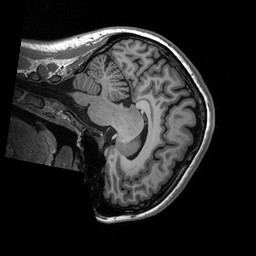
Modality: T1w
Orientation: sagittal
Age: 37
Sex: female
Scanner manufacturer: siemens
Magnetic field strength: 3 T
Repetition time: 2.3 s
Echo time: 0.00298 s